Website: apple
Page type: order-tracking
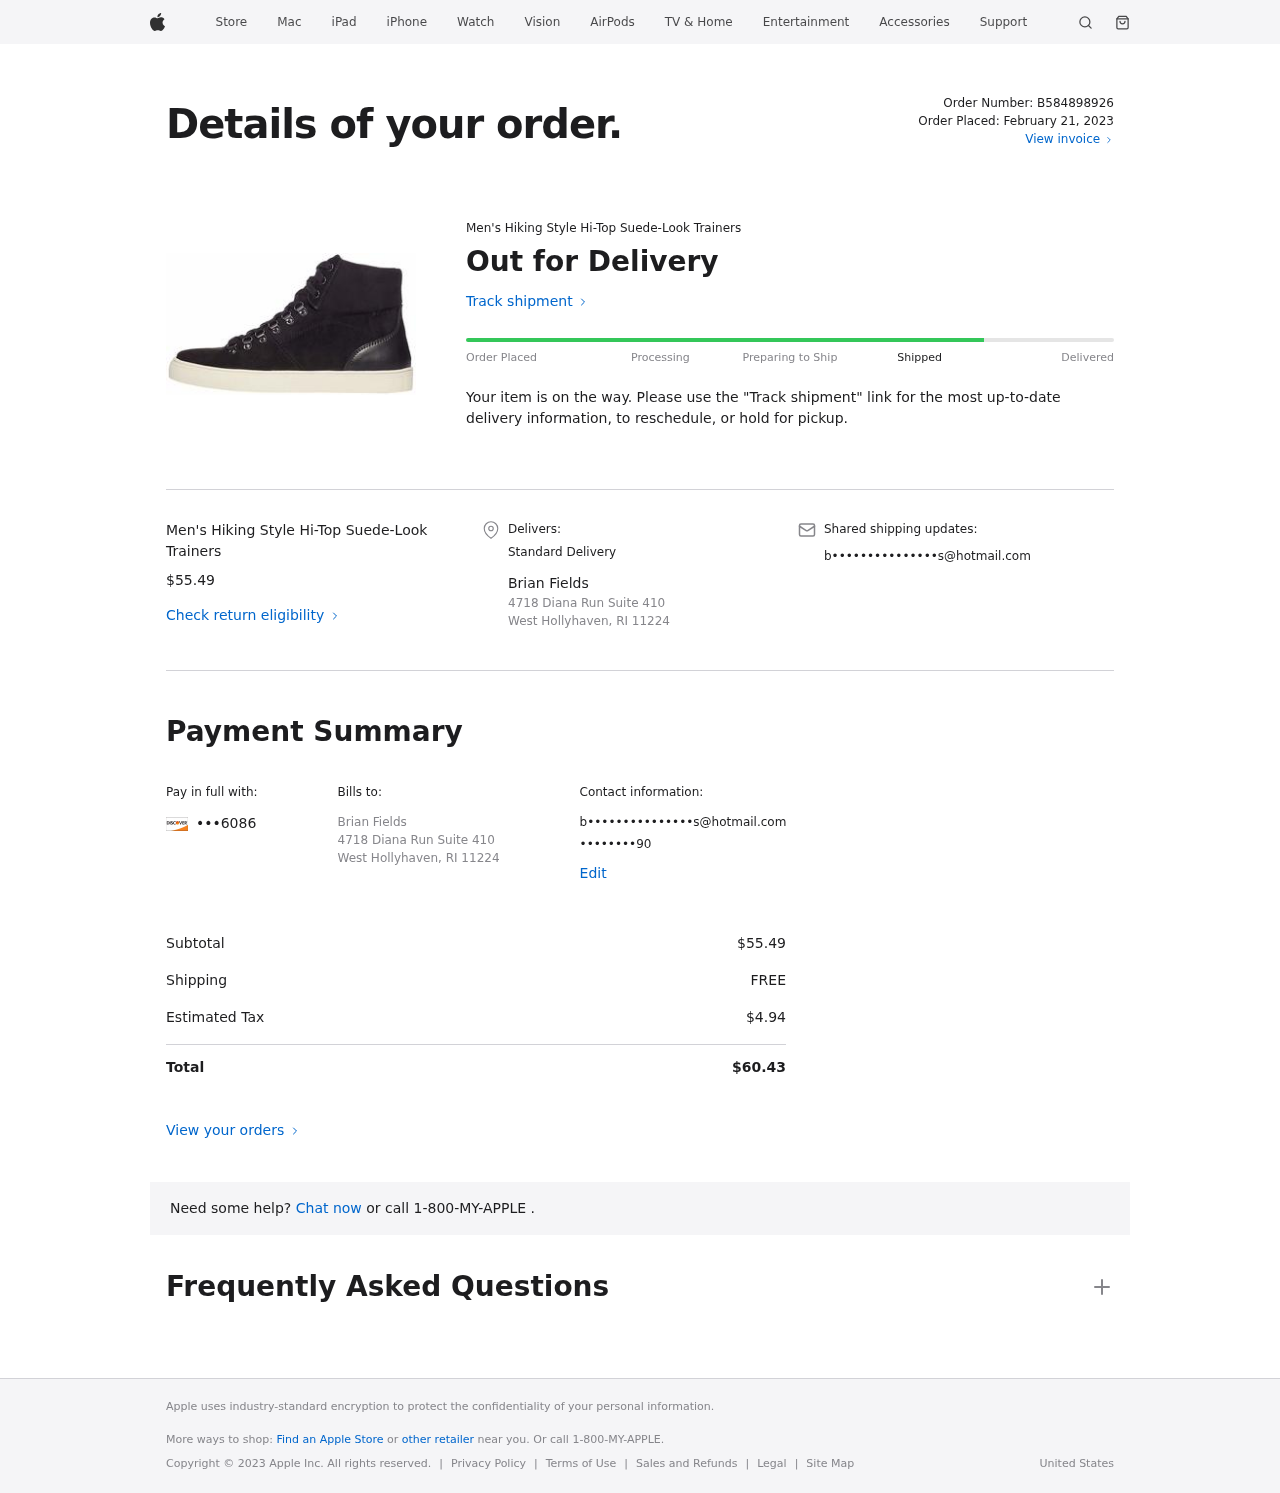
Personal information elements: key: PII_CARD_LAST4
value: •••6086
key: PII_CITY_STATE_ZIP
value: West Hollyhaven, RI 11224
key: PII_EMAIL
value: b•••••••••••••••s@hotmail.com
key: PII_FULLNAME
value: Brian Fields
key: PII_PHONE
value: ••••••••90
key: PII_STREET
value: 4718 Diana Run Suite 410
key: PII_FULLNAME2
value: Brian Fields
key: PII_CARD_CVV
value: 410
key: PII_CARD_CVV_NUMERIC
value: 410
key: PII_CITY
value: West Hollyhaven
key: PII_STATE_ABBR
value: RI
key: PII_POSTCODE
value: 11224
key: PII_POSTCODE_FULL
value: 11224
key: PII_CITY_STATE
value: West Hollyhaven, RI
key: PII_POSTCODE_NUMERIC
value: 11224
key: PII_EMAIL2
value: b•••••••••••••••s@hotmail.com
Product elements: key: PRODUCT1_NAME
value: Men's Hiking Style Hi-Top Suede-Look Trainers
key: PRODUCT1_PRICE
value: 55.49
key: PRODUCT1_NAME2
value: Men's Hiking Style Hi-Top Suede-Look Trainers
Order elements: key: ORDER_ID
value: Order Number: B584898926
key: ORDER_DATE
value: Order Placed: February 21, 2023
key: ORDER_SUBTOTAL
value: $55.49
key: ORDER_SHIPPING_COST
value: FREE
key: ORDER_TAX
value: $4.94
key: ORDER_TOTAL
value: $60.43